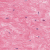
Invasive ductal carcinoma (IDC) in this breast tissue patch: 0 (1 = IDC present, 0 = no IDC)